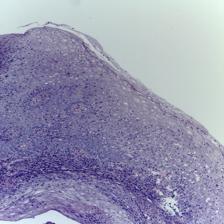
Diagnosis: OSCC